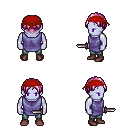
a pixel art fantasy rpg character, male body template, dark elf, purple skin, chain tabard jacket, teal pants, pink parted hairstyle, red bandana, maroon shoes, dagger, four views (front, back, left, right), 2x2 character sprite sheet, small pixel art, hard edges, no anti-aliasing